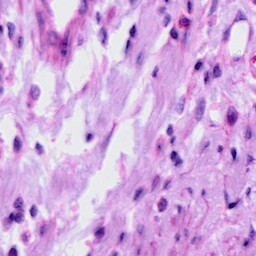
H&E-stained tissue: Cervix